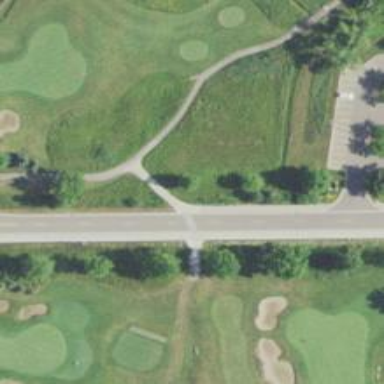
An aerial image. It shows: Pathway for golfing.